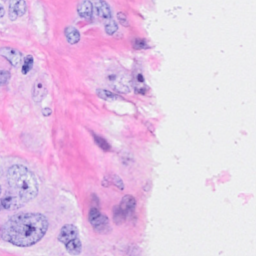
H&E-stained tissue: Breast